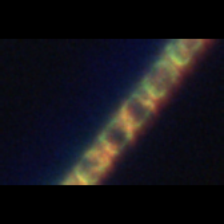
Taxon: Chaetoceros
Group: Diatoms